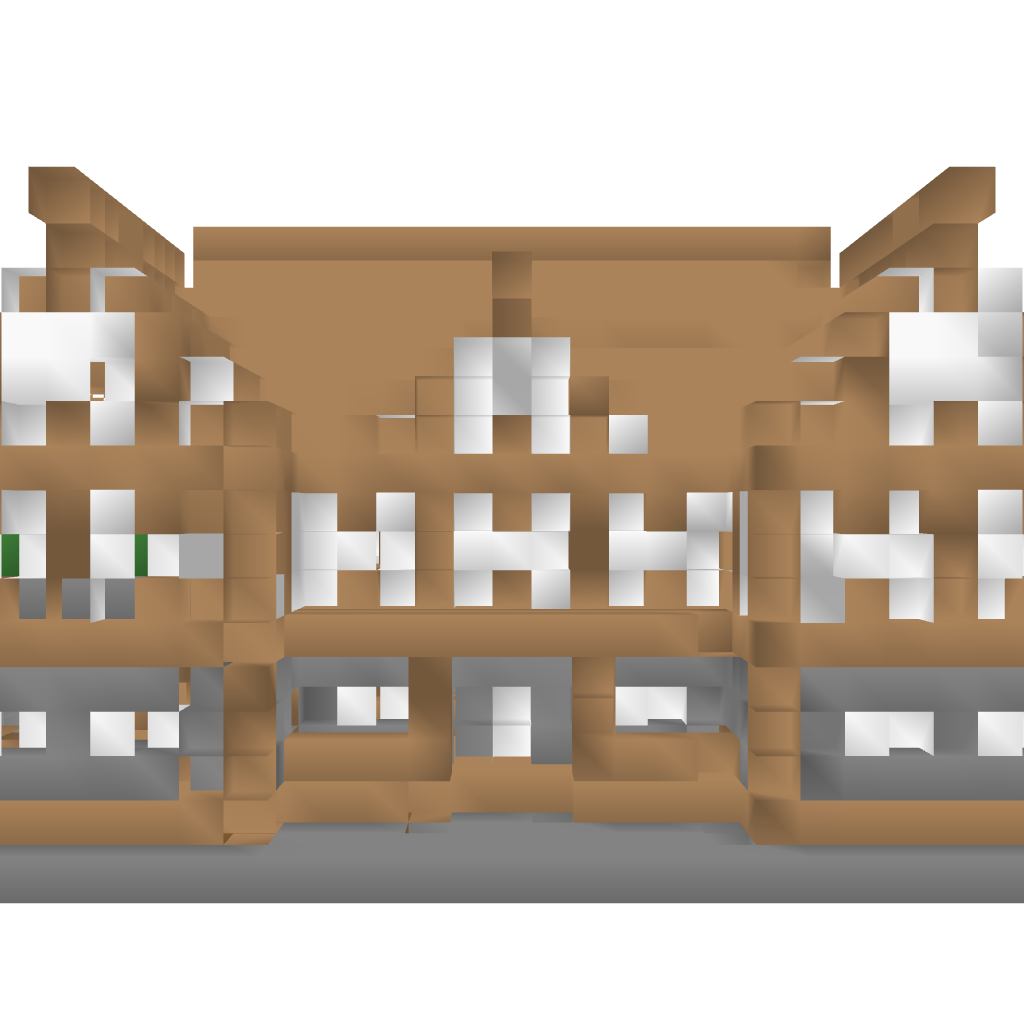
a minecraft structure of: German Tudor Style House good quality